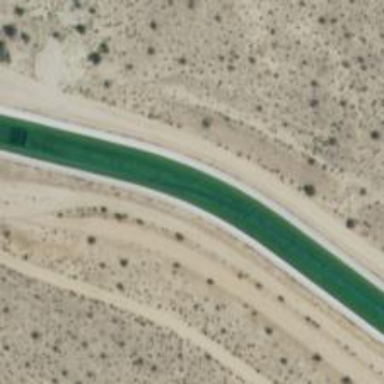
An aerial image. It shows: Water canal.